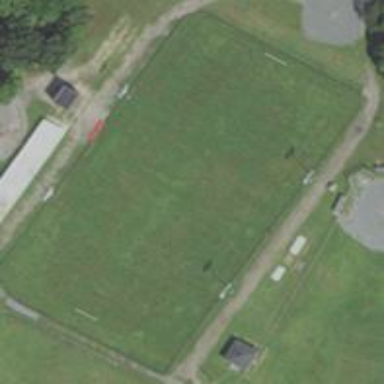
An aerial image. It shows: American football pitch for leisure and sport activities.